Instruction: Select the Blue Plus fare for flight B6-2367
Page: flights
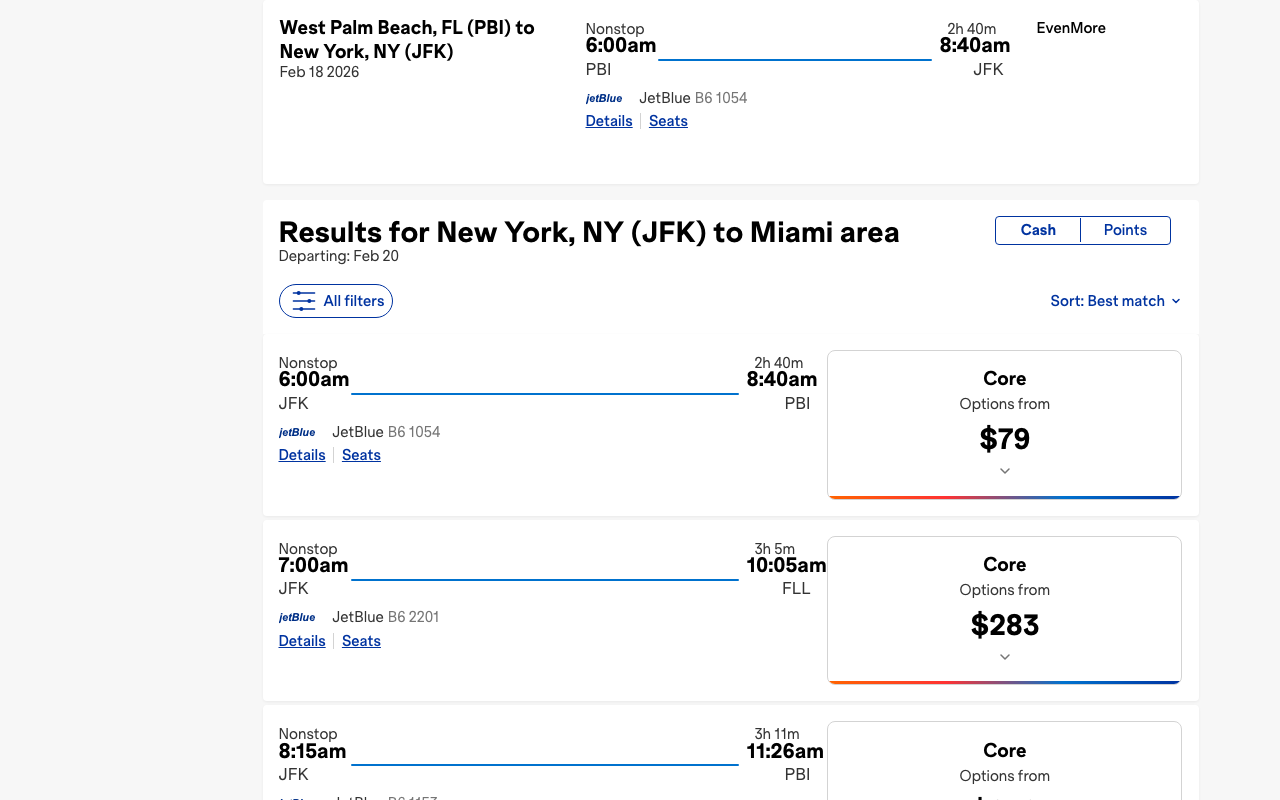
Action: click